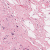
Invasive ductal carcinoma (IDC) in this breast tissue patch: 0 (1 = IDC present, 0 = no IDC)